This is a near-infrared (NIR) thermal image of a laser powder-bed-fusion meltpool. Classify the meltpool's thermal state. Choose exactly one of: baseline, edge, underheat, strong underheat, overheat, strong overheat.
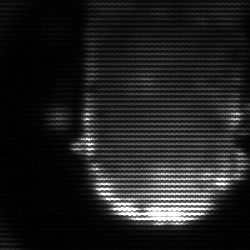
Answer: baseline